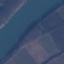
Land use / land cover: River